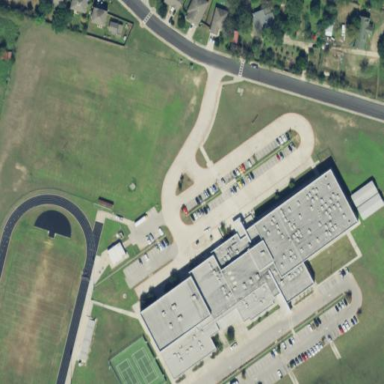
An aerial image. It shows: School.